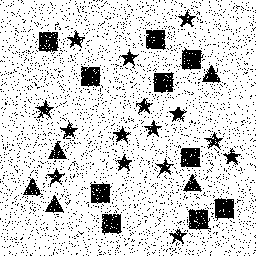
Squares: 10
Triangles: 5
Stars: 15
Total shapes: 30